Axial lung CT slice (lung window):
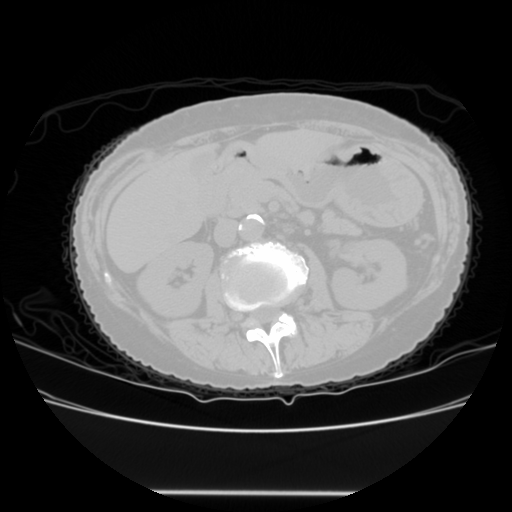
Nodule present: no